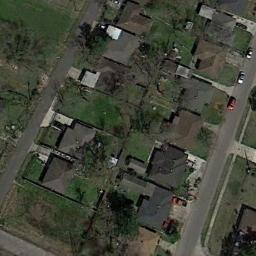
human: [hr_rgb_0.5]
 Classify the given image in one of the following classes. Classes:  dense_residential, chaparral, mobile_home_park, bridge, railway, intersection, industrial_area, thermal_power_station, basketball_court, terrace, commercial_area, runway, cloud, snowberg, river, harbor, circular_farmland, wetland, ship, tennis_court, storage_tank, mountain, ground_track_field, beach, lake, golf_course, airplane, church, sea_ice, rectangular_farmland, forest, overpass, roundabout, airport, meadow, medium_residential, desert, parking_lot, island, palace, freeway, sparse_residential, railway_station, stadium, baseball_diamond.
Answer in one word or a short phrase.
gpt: medium_residential